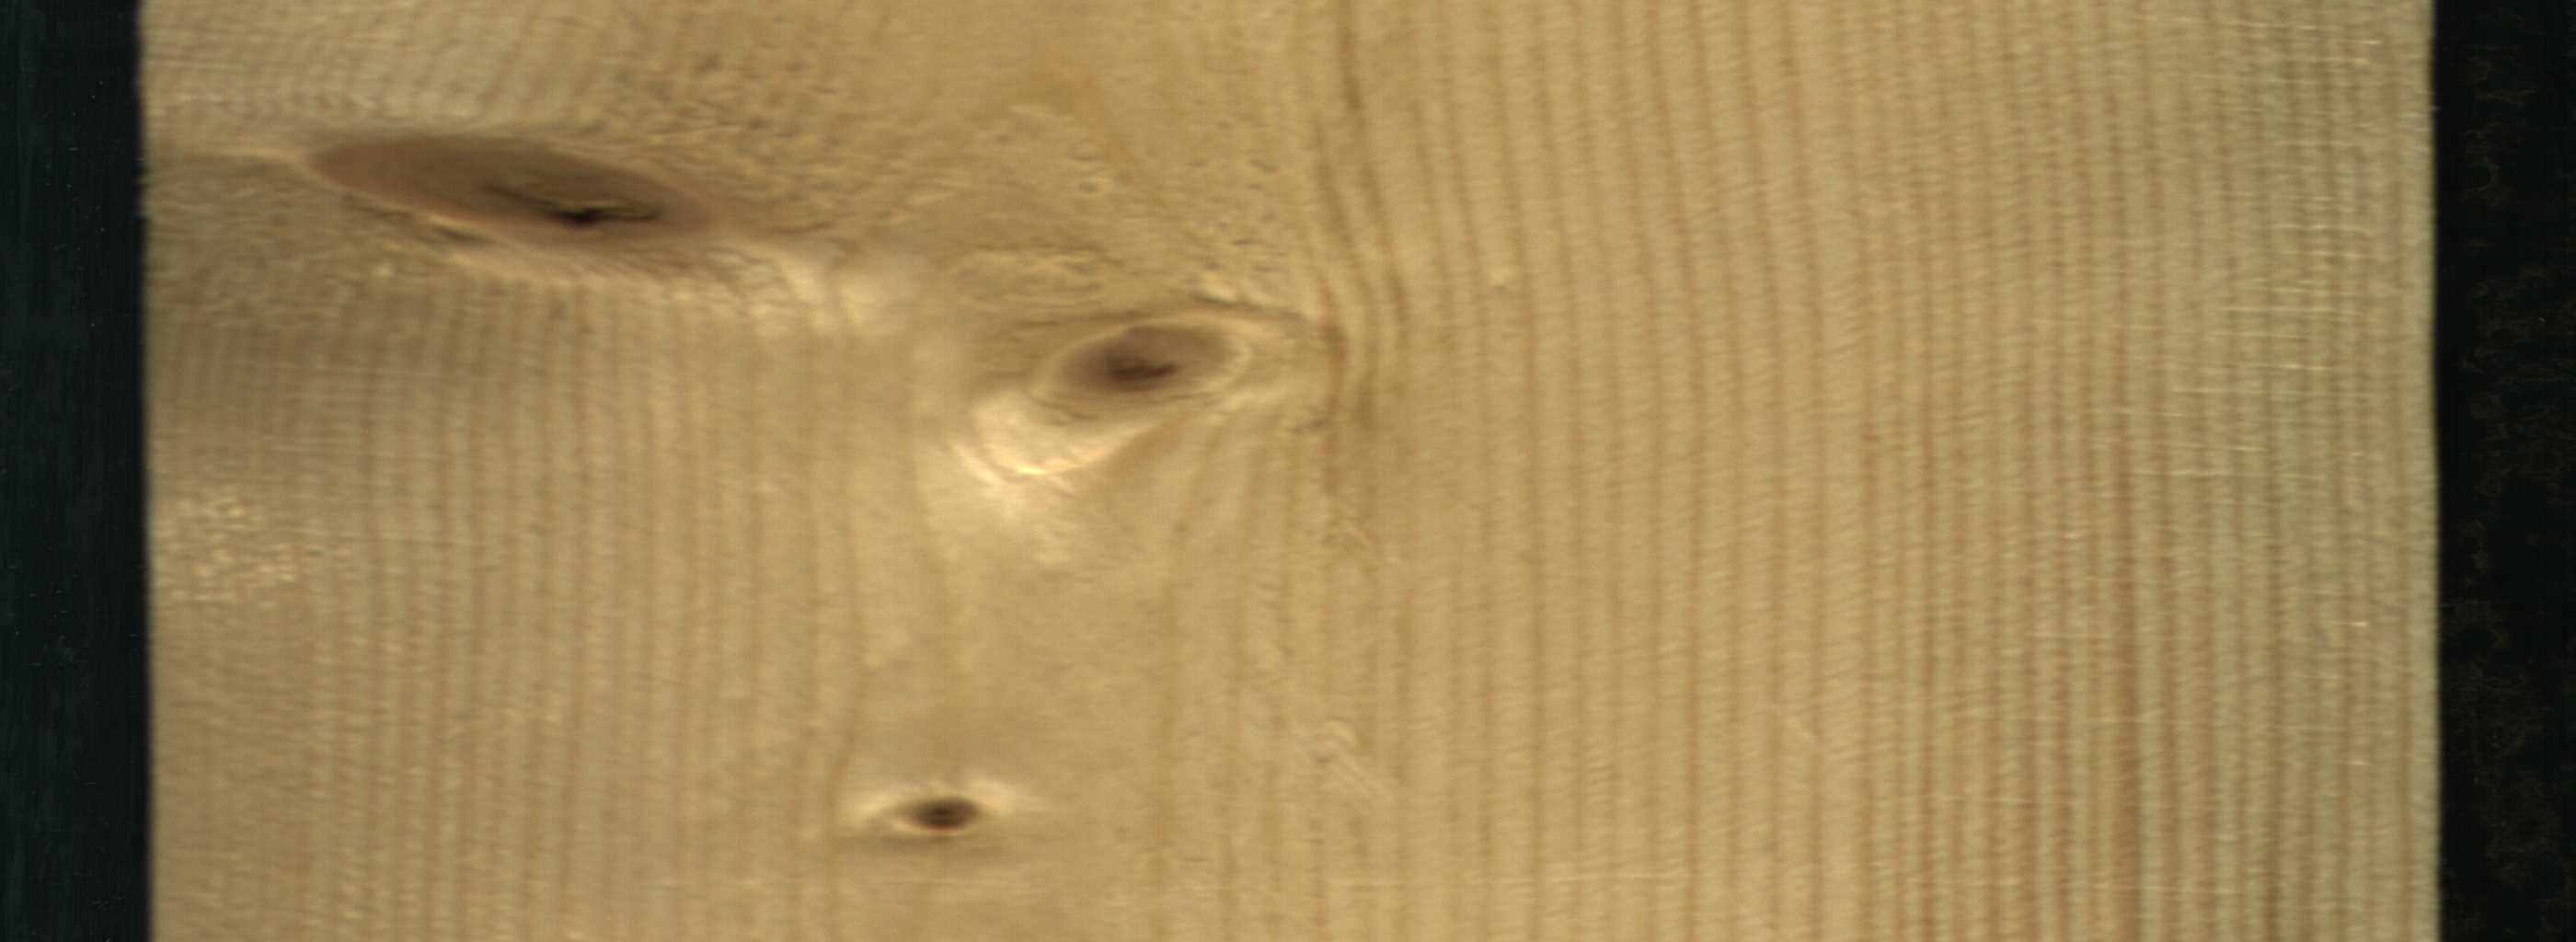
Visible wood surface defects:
Live_Knot
Live_Knot
Live_Knot